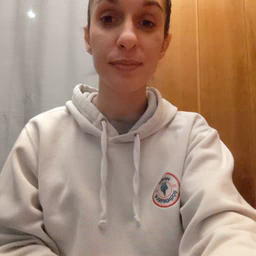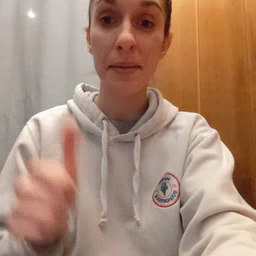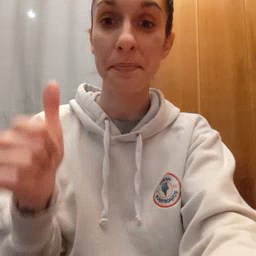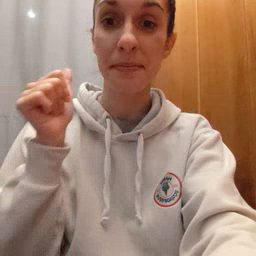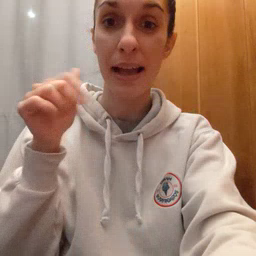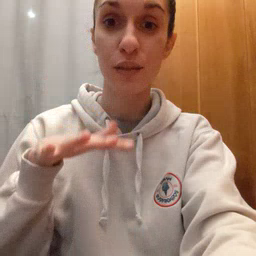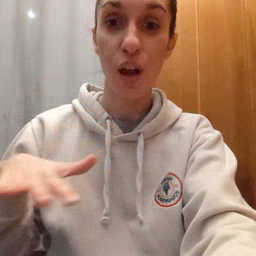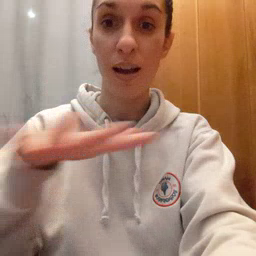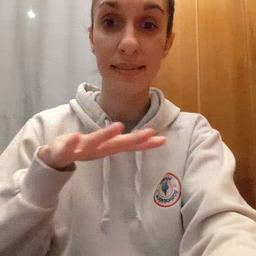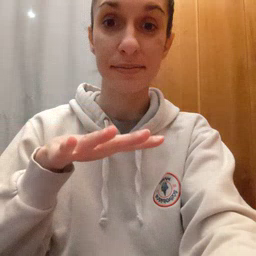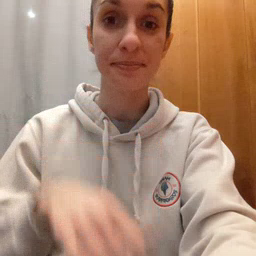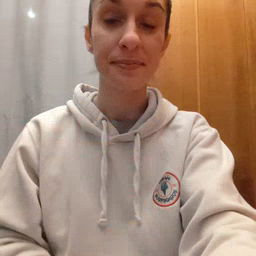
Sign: backyard